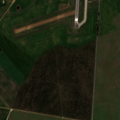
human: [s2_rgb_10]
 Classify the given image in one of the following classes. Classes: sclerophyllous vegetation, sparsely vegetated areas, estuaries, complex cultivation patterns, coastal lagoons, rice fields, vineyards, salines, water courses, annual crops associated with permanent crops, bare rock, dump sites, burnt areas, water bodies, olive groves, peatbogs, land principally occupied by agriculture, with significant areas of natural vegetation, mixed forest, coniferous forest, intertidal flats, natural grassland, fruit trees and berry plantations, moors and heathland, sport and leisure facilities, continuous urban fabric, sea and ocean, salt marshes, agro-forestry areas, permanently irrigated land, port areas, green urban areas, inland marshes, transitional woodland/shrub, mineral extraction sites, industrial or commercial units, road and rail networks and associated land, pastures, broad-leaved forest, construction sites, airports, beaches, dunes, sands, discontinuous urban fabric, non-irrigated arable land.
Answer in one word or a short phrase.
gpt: airports, non-irrigated arable land, vineyards, transitional woodland/shrub